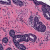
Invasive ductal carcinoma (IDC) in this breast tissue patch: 0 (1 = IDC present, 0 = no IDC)